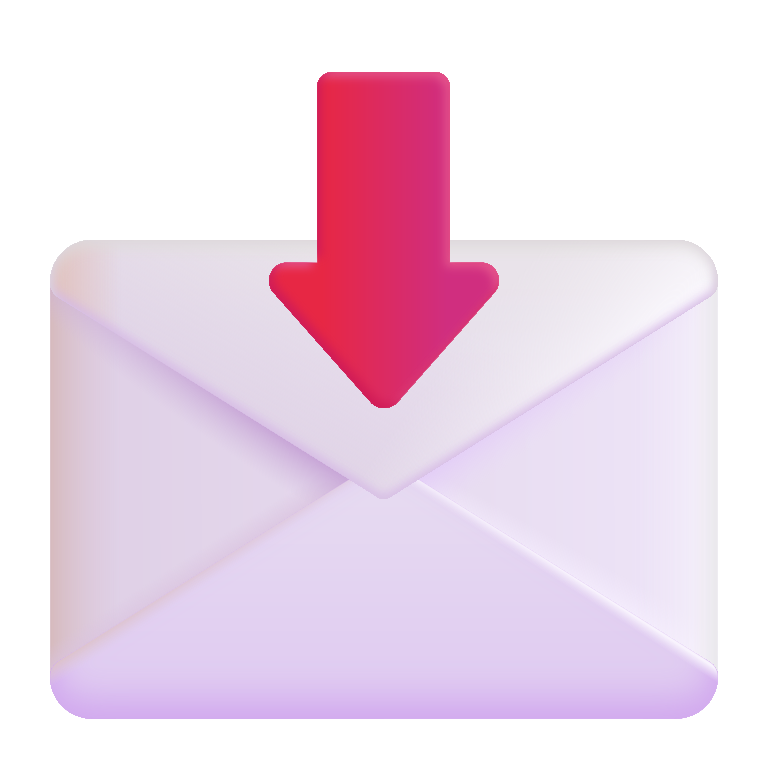
envelope with arrow color